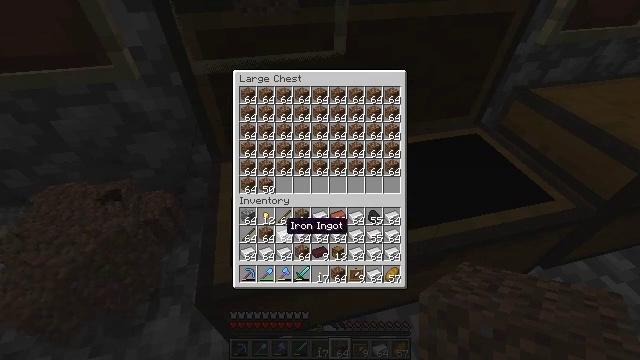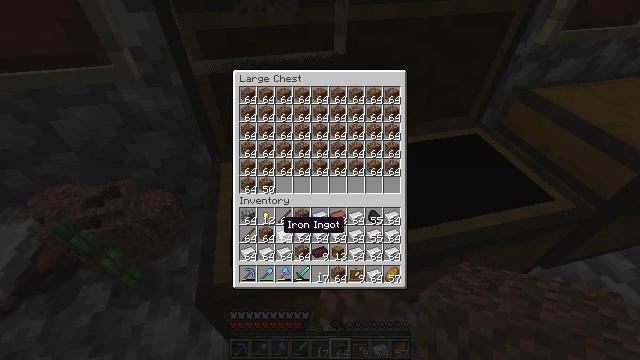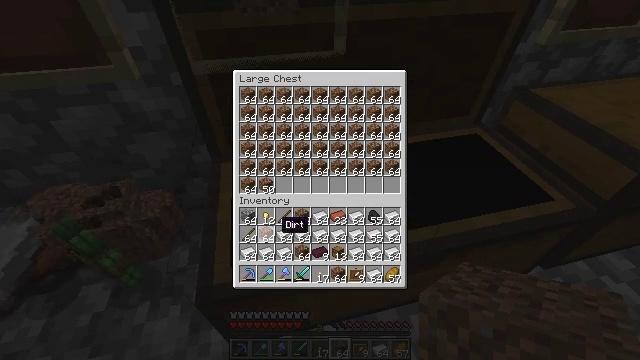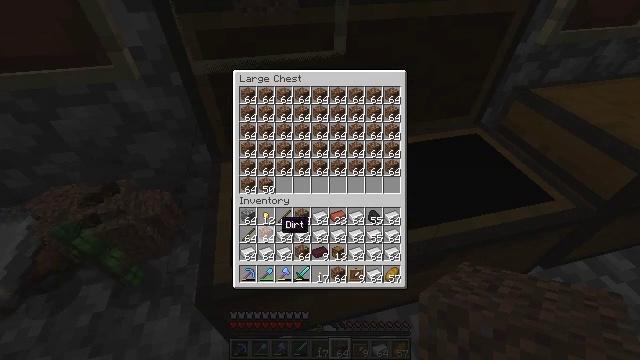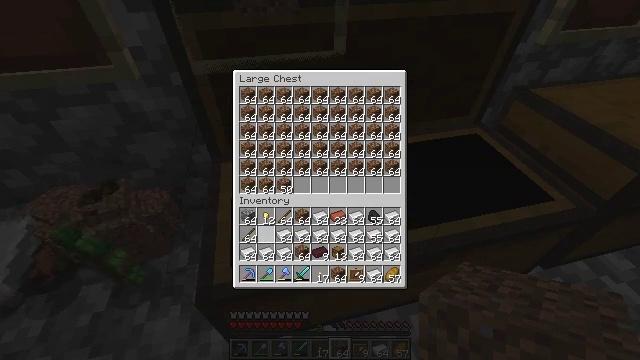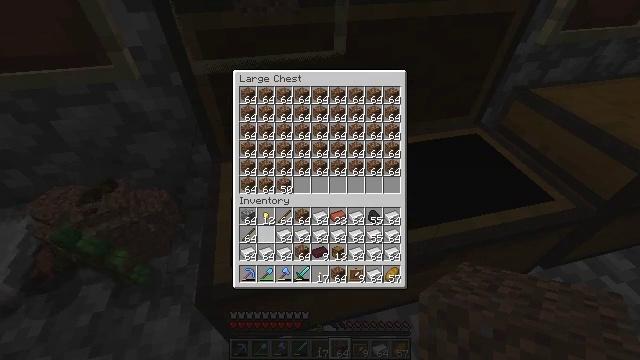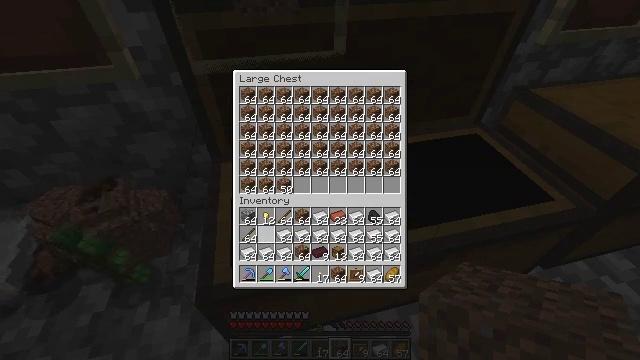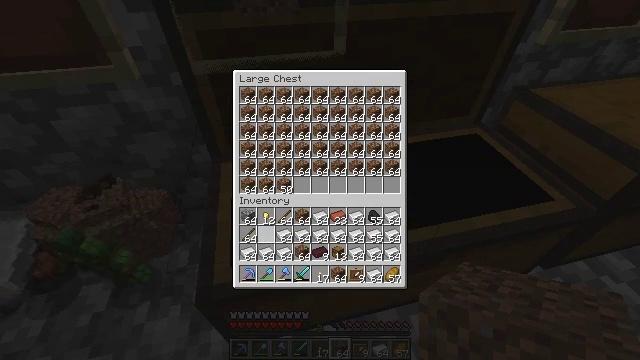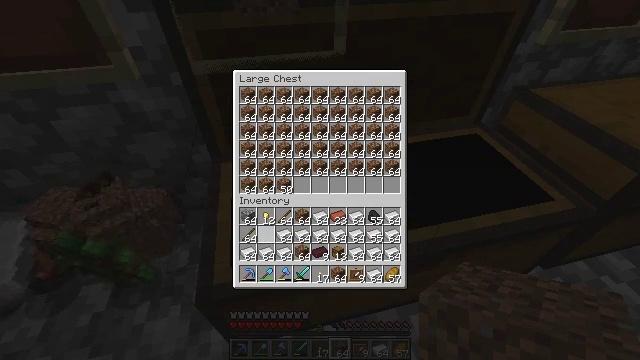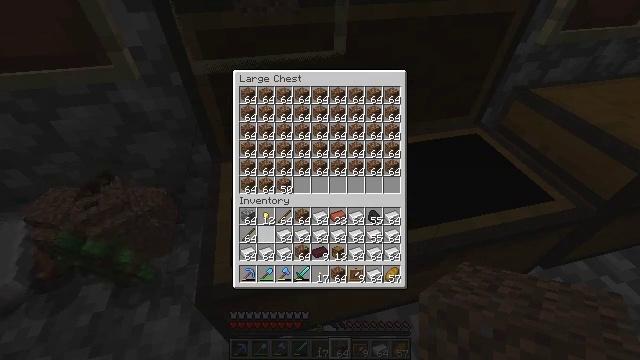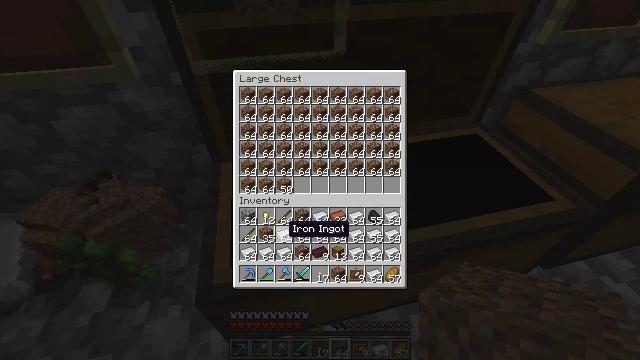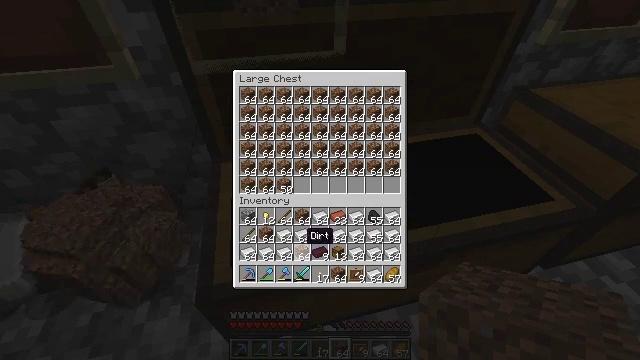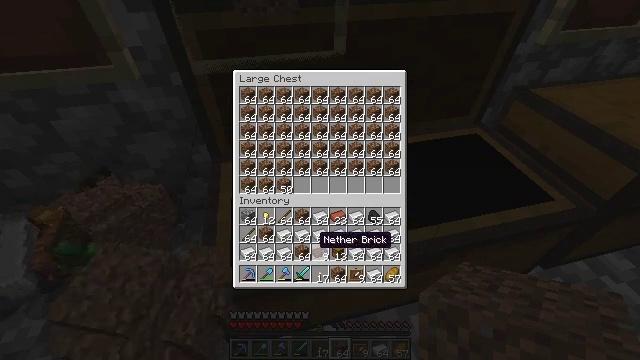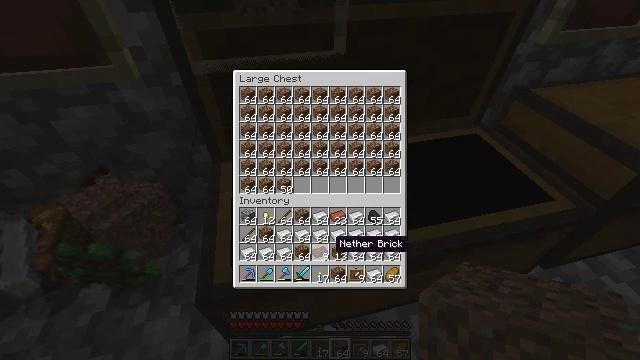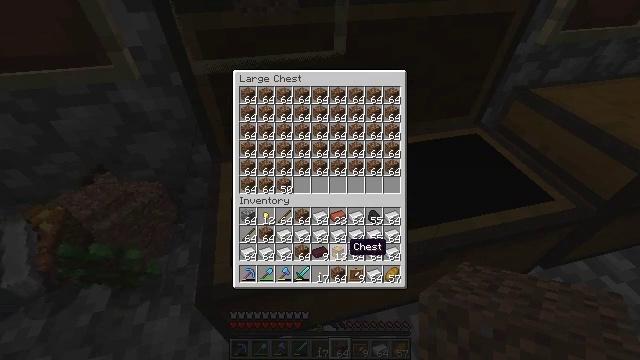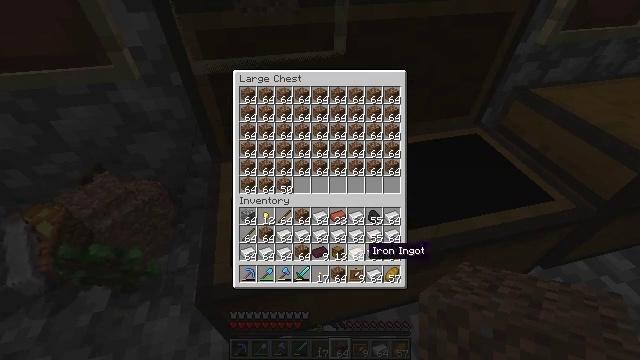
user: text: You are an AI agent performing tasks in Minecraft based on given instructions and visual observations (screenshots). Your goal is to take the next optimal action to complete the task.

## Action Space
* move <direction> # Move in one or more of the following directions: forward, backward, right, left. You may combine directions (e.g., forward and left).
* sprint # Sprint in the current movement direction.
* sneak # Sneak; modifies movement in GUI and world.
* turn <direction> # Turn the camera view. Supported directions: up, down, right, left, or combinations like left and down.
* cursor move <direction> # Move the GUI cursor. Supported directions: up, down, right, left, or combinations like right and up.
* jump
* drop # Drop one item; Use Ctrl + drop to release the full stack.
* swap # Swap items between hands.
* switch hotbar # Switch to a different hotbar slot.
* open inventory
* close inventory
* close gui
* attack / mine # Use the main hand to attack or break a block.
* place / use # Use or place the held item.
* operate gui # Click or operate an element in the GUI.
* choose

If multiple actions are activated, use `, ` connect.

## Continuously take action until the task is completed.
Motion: motion action
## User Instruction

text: Drop an acacia fence.
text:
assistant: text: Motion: sneak
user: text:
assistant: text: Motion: sneak
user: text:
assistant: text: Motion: sneak
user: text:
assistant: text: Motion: sneak, choose
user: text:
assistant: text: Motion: sneak, choose
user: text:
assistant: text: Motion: sneak, choose
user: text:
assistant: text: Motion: sneak
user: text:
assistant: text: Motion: sneak
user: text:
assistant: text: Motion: sneak
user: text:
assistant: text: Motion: sneak, cursor move right
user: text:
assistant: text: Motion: sneak, cursor move right and down
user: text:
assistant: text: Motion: sneak, cursor move right
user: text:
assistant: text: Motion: sneak, cursor move right
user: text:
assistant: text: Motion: sneak, cursor move right
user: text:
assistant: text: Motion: sneak, cursor move right
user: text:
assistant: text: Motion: sneak, cursor move right
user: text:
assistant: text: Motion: sneak, cursor move right
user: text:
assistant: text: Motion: sneak, cursor move right
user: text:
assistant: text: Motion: sneak
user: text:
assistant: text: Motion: no_op
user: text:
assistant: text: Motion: no_op
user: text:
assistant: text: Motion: no_op
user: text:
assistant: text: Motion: no_op
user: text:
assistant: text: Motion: no_op
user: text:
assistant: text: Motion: no_op
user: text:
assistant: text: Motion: no_op
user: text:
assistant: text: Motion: no_op
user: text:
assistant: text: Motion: no_op
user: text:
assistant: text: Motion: no_op
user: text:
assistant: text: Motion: cursor move left